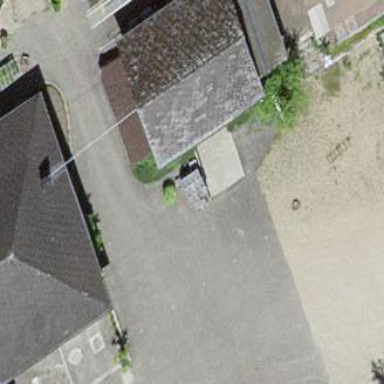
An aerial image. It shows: Warehouse building.